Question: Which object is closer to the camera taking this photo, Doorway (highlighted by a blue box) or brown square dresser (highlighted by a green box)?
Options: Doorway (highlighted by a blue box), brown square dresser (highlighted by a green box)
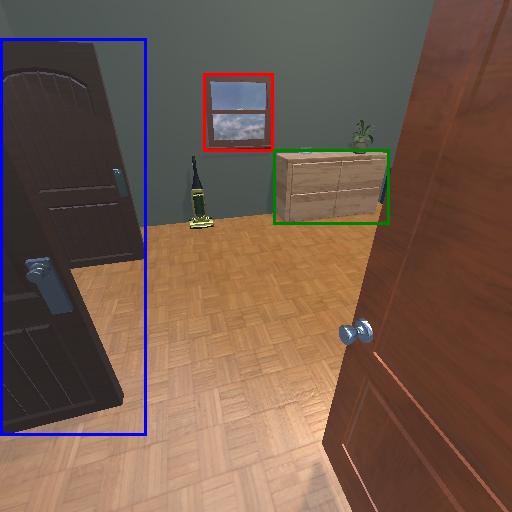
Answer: Doorway (highlighted by a blue box)